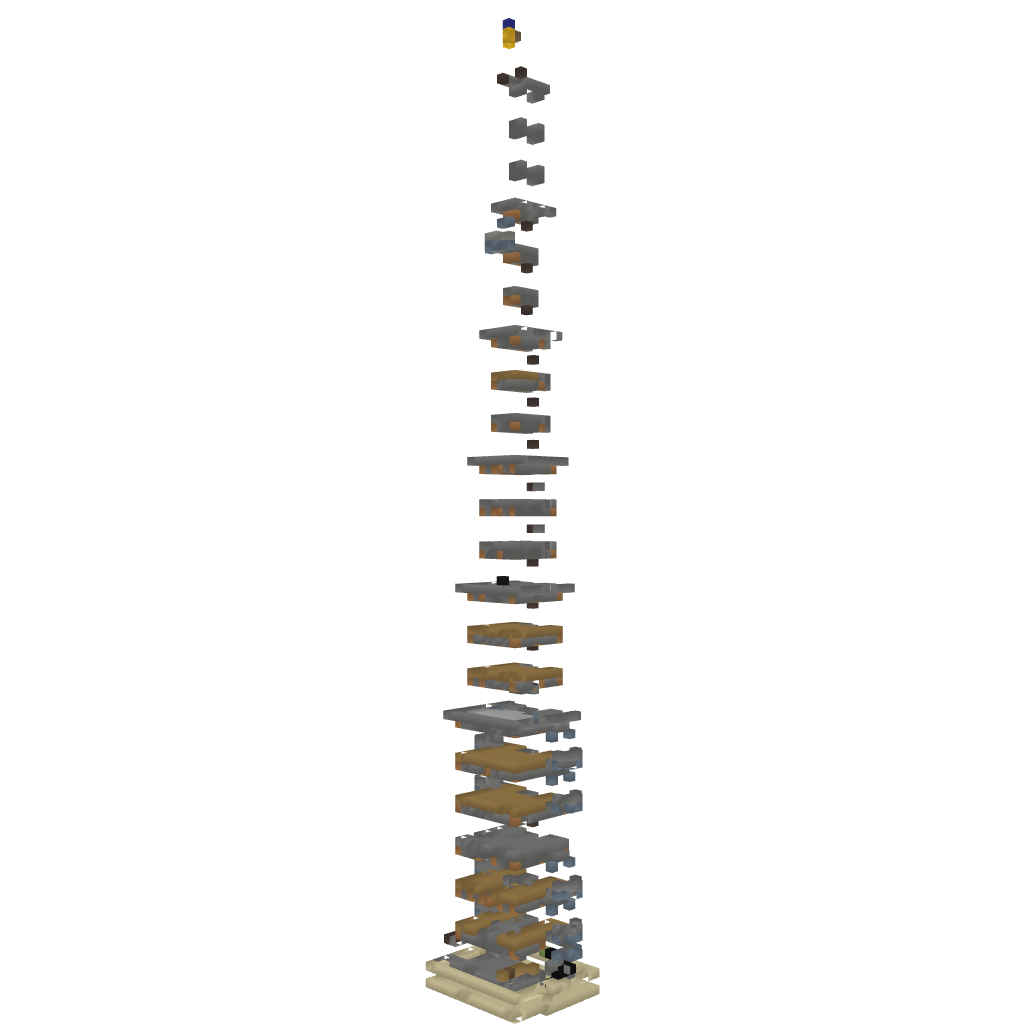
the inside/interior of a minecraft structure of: Hotel "Odessa"